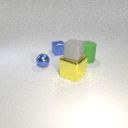
large yellow metal cube below small gray rubber cube